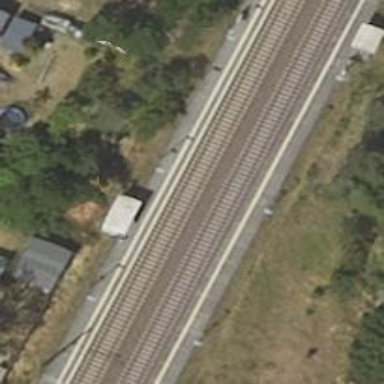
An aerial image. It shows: Railway halt station for public transport.